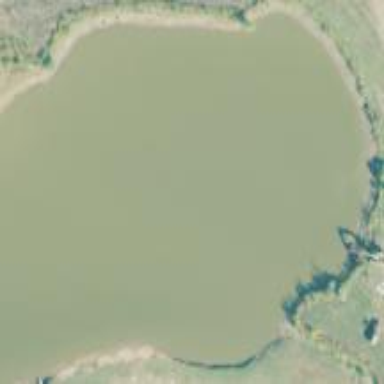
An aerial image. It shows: Peaceful pond surrounded by nature.